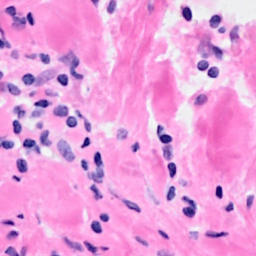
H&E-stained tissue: Breast